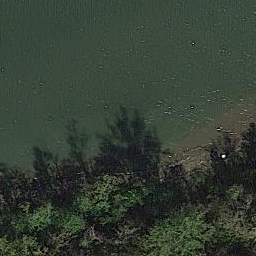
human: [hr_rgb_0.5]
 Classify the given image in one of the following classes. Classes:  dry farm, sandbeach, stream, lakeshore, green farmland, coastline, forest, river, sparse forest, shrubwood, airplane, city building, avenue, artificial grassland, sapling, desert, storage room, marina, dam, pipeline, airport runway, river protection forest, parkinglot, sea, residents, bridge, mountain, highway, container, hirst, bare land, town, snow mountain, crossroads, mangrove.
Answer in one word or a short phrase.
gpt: river protection forest